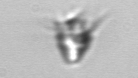
Label: Ciliophora